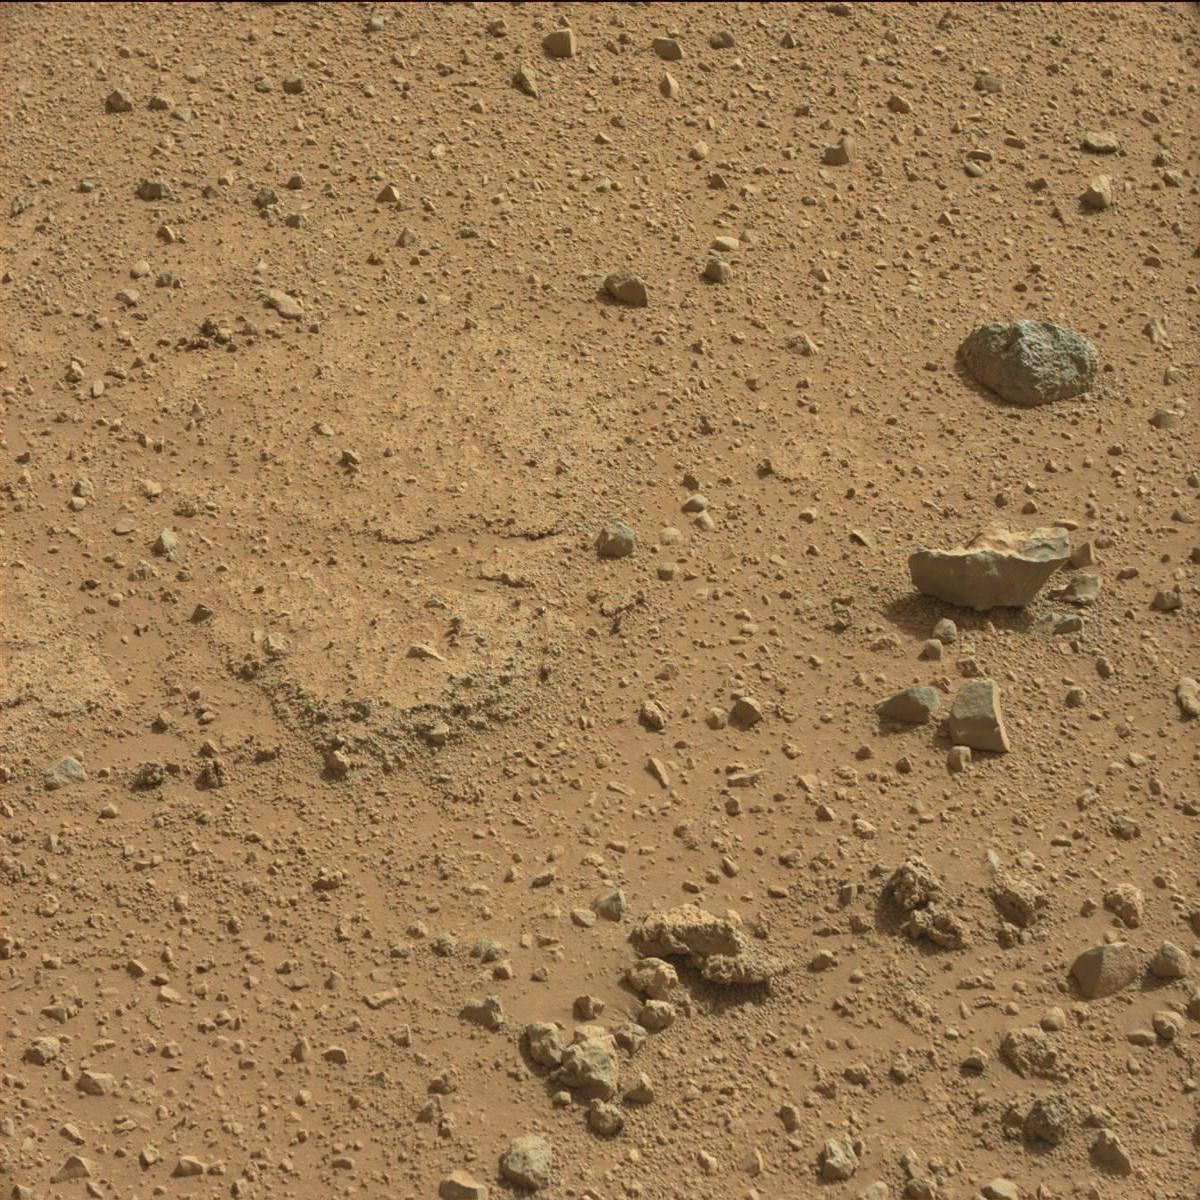
Terrain classes present: Bedrock, Rock, Sand / Soil